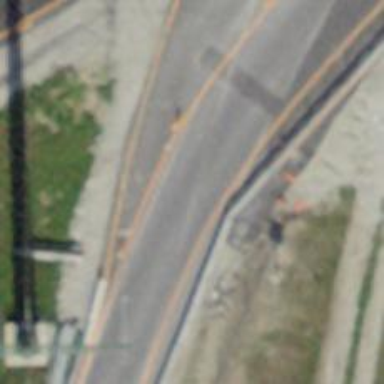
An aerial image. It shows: Trunk link highway with asphalt surface.